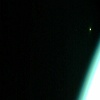
Label: space